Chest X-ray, PA view. Patient: 48 years old, sex M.
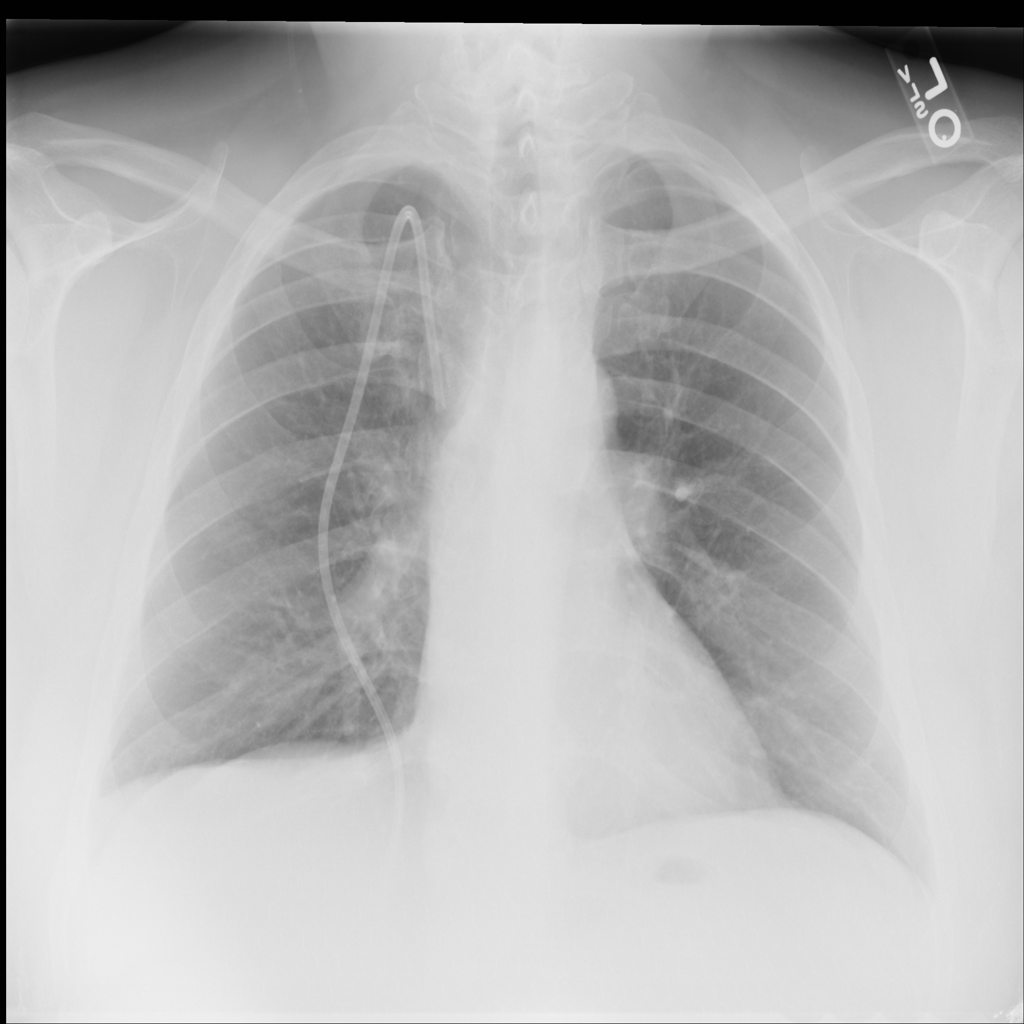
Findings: Effusion